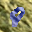
Label: 8